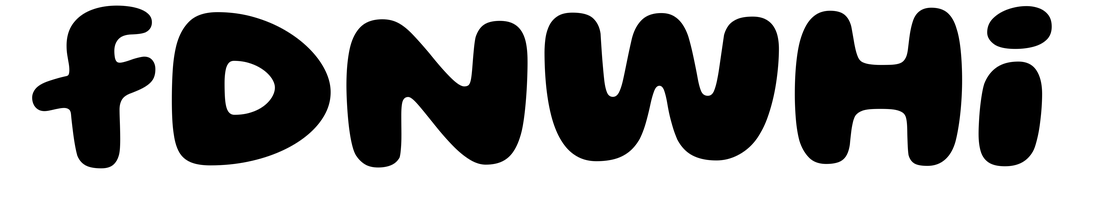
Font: Gluten_Bold